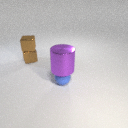
small blue rubber sphere below large purple metal cylinder